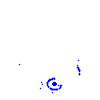
Particle: pion